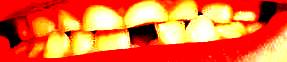
Condition: hypodontia